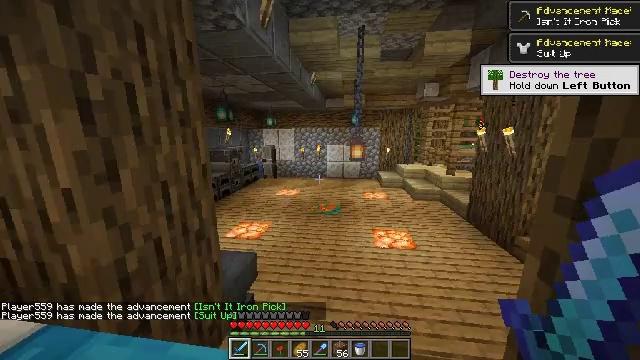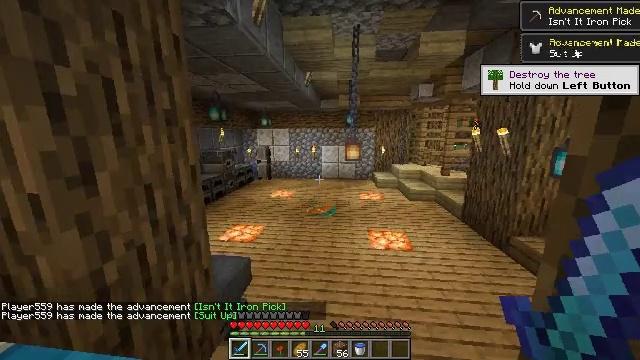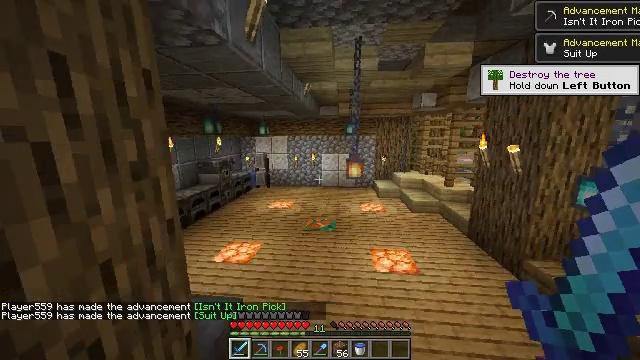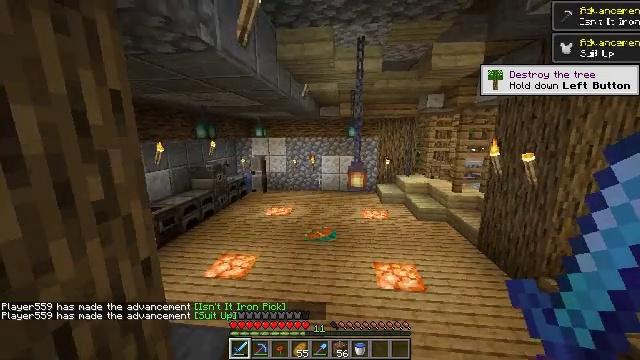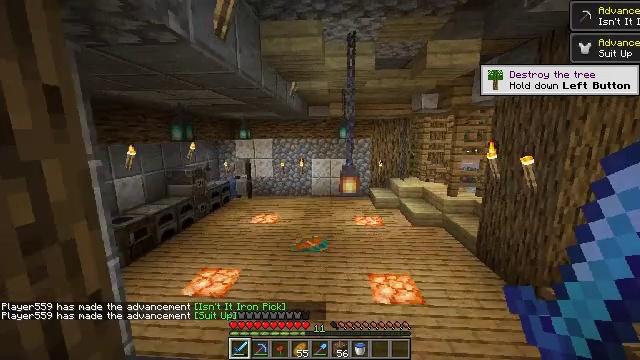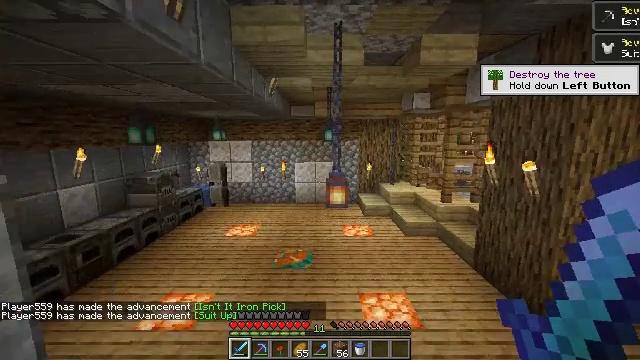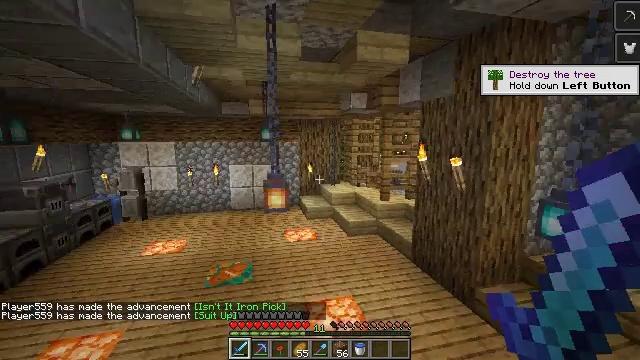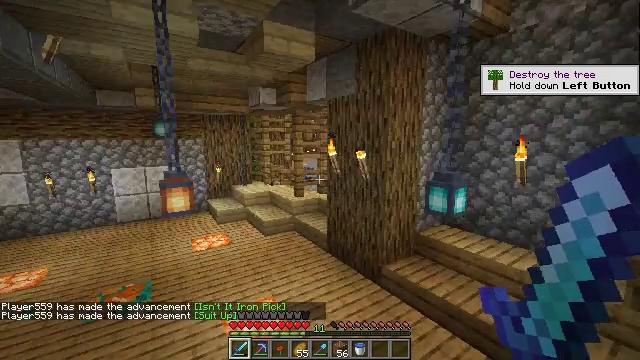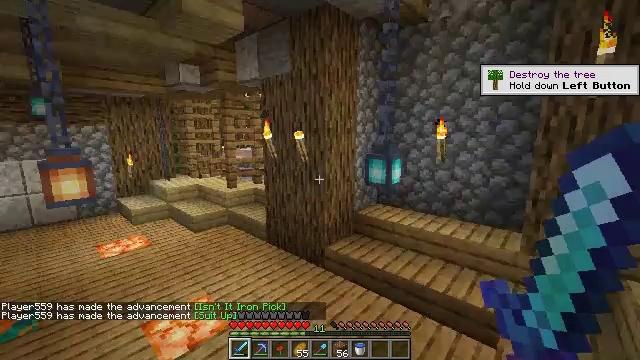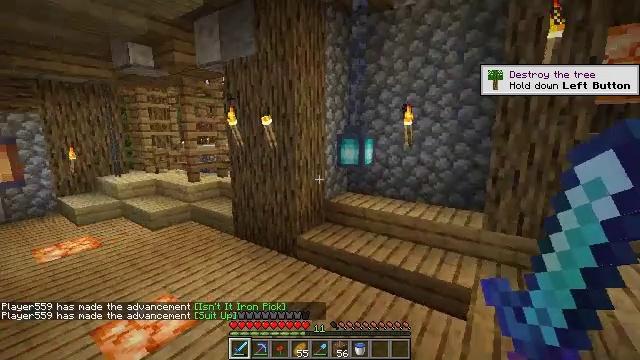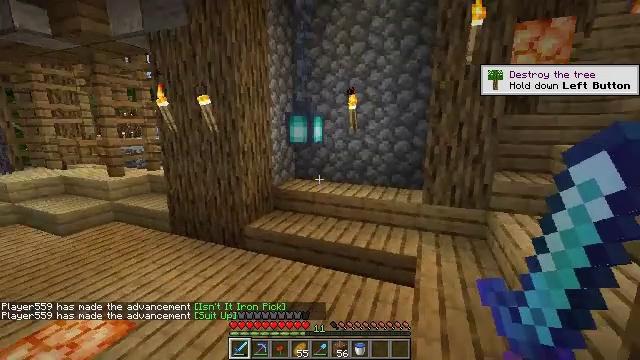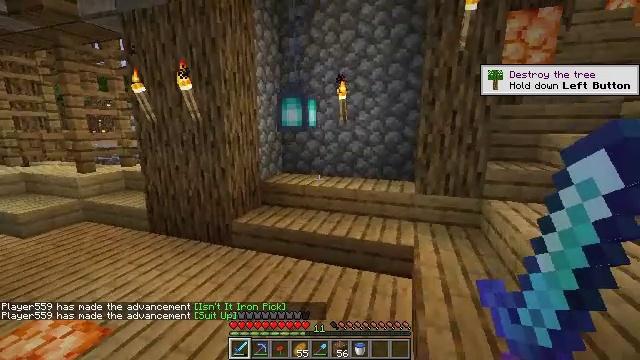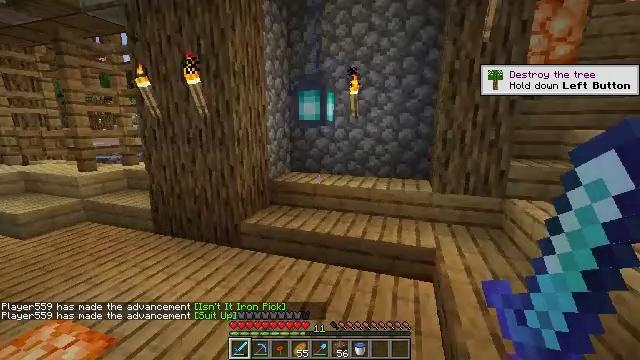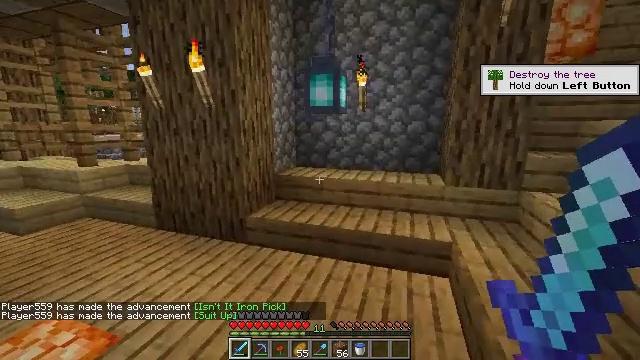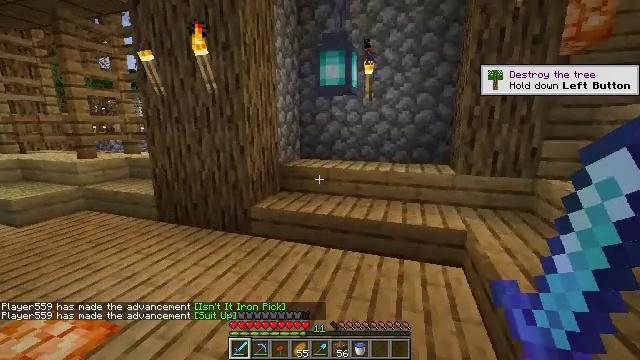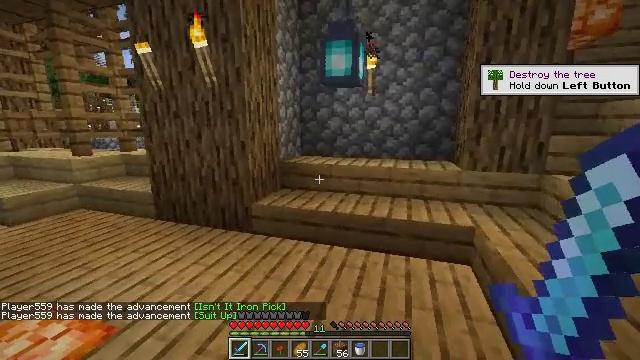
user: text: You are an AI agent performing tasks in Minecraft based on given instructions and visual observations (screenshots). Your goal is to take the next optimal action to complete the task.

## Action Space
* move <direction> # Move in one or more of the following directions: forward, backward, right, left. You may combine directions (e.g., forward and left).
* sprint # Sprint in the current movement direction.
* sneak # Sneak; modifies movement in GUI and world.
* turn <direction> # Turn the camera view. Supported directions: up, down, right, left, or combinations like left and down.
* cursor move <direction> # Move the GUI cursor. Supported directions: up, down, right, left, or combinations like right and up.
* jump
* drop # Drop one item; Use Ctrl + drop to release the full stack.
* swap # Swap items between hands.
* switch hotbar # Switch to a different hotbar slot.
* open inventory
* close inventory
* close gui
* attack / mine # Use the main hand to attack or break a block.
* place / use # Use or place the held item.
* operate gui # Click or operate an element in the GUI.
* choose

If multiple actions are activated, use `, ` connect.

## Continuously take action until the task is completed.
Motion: motion action
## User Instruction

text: Break the tree to get oak logs.
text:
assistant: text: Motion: move forward, turn right
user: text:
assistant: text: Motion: move forward
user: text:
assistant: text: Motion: move forward
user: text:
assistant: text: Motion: move forward, turn right
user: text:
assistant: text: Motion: move forward, turn right
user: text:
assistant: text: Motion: move forward, turn right
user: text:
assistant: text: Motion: move forward, turn right
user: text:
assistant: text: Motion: move forward, turn right and down
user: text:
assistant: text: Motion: move forward, turn right
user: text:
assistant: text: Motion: move forward and move left, turn right and down
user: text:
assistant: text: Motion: move forward and move left, turn right
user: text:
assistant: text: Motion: move forward and move left
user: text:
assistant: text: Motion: move forward and move left
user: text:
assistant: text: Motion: move forward and move left
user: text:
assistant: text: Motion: move forward and move left
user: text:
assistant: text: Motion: move left
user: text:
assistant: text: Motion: move left
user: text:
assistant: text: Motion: move left
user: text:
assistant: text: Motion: move left
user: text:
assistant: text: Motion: move left, turn left
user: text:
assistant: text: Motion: move left, turn left
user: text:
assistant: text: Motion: move forward and move left
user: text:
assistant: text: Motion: move forward and move left
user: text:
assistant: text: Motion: move forward and move left
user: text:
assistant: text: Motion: move left
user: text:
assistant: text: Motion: move forward and move left
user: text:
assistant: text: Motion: move forward and move left
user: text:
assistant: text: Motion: move forward and move left
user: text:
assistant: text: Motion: move forward and move left
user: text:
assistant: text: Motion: move forward and move left